Question: I have an adapter that extends FragmentPagerAdapter and takes advantage of the ICS style actionBar. This actionbar has actions that take input from the currently selected page.
Specifically, I have a screenshot icon in the actionbar that takes the url of the current page and displays any screenshots from that url. However, I dont know how to retrieve the currently selected page.
How can I implement something like a
'''
public int getActivePage() {
return position;
'''
Im still working on the viewpager implementation, so my code is still heavily reliant on examples, so disregard the mess :P
The problem areas are marked below.
'''
public class ListFragmentViewPagerActivity extends FragmentActivity {
ArrayList<String> URLS;
ArrayList<String> TITLES;
BroadcastReceiver receiver;
String threadTitle = null;
public static String threadUrl = null;
String type = null;
String threadAuthor = null;
String ident = null;
boolean isFav = false;
String author = null;
public void onCreate(Bundle savedInstanceState) {
super.onCreate(savedInstanceState);
setContentView(R.layout.thread_view);
Bundle extras = getIntent().getExtras();
threadTitle = extras.getString("title");
threadUrl = extras.getString("url");
type = extras.getString("type");
ident = extras.getString("ident");
author = extras.getString("author");
try {
URLS = extras.getStringArrayList("urls");
TITLES = extras.getStringArrayList("titles");
} catch (Exception e) {
URLS = null;
}
final FDBAdapter db = new FDBAdapter(this);
db.open();
Cursor c = db.getAllFavs();
if (c.getCount()>0) {
if (c.getString(2).equals(threadTitle)) {
isFav = true;
}
try {
while (c.moveToNext()) {
Log.d("FAVS", c.getString(2));
if (c.getString(2).equals(threadTitle)) {
isFav = true;
}
}
} catch (Exception ep) {
ep.printStackTrace();
}
}
c.close();
db.close();
ViewPager pager = (ViewPager) findViewById(android.R.id.list);
pager.setAdapter(new ExamplePagerAdapter(getSupportFragmentManager()));
TitlePageIndicator indicator = (TitlePageIndicator)findViewById( R.id.indicator );
indicator.setViewPager(pager);
receiver = new BroadcastReceiver() {
@Override
public void onReceive(Context context, Intent intent) {
String action = intent.getAction();
if (DownloadManager.ACTION_DOWNLOAD_COMPLETE.equals(action)) {
long downloadId = intent.getLongExtra(
DownloadManager.EXTRA_DOWNLOAD_ID, 0);
String ns = Context.NOTIFICATION_SERVICE;
NotificationManager mNotificationManager = (NotificationManager) context.getSystemService(ns);
int icon = R.drawable.ic_launcher; // icon from resources
CharSequence tickerText = "Download ready!"; // ticker-text
long when = System.currentTimeMillis(); // notification time
CharSequence contentTitle = "OMG"; // expanded message title
CharSequence contentText = "Your download is finished!"; // expanded message text
Intent notificationIntent = new Intent(context, ExampleListFragment.class);
PendingIntent contentIntent = PendingIntent.getActivity(context, 0, notificationIntent, 0);
Notification notification = new Notification(icon, tickerText, when);
notification.setLatestEventInfo(context, contentTitle, contentText, contentIntent);
notification.defaults |= Notification.DEFAULT_VIBRATE;
notification.flags |= Notification.FLAG_AUTO_CANCEL;
final int HELLO_ID = 1;
mNotificationManager.notify(HELLO_ID, notification);
}
}
};
registerReceiver(receiver, new IntentFilter(
DownloadManager.ACTION_DOWNLOAD_COMPLETE));
}
public class ExamplePagerAdapter extends FragmentPagerAdapter implements TitleProvider{
public ExamplePagerAdapter(FragmentManager fm) {
super(fm);
}
@Override
public int getCount() {
return URLS.size();
}
@Override
public Fragment getItem(int position) {
Fragment fragment = new ExampleListFragment();
// set arguments here, if required
Bundle args = new Bundle();
args.putString("url", URLS.get(position));
fragment.setArguments(args);
return fragment;
}
@Override
public String getTitle(int pos) {
return TITLES.get(pos);
}
}
public boolean onCreateOptionsMenu(Menu menu) {
MenuInflater menuinflate = new MenuInflater(this);
menuinflate.inflate(R.menu.thread_menu, menu);
if (type.equals("xda")) {
menu.removeItem(R.id.ss_view);
}
if (isFav) {
menu.getItem(2).setIcon(R.drawable.fav_ab);
}
return true;
}
@Override
public boolean onOptionsItemSelected(MenuItem item) {
switch (item.getItemId()) {
case android.R.id.home:
Intent intent = new Intent(this, MainActivity.class);
intent.addFlags(Intent.FLAG_ACTIVITY_CLEAR_TOP);
startActivity(intent);
break;
case R.id.ss_view:
Intent ssi = new Intent(this, SSActivity.class);
ssi.addFlags(Intent.FLAG_ACTIVITY_CLEAR_TOP);
Bundle b = new Bundle();
//I need to get the position of the currently active page here so that I can retrieve the //corresponding values for the title and url.
b.putString("title", threadTitle);
b.putString("url", threadUrl);
ssi.putExtras(b);
startActivity(ssi);
break;
case R.id.restart:
break;
case R.id.fav_ab:
threadUrl = new String(threadUrl.replaceAll("http://", ""));
FDBAdapter fdb = new FDBAdapter(this);
fdb.open();
if (isFav) {
Cursor c = fdb.getAllUrls();
while (c.moveToNext()) {
String id = c.getString(c.getColumnIndex("_id"));
int rowId = Integer.parseInt(id);
if(c.getString(c.getColumnIndex("url")).equals(threadUrl)) {
if (fdb.deleteUrl(rowId)) {
Log.d("THREAD", "SUCCESS");
} else {
Log.d("THREAD", "FAILED");
}
}
}
c.close();
item.setIcon(R.drawable.fav_ab_off);
isFav = false;
} else {
fdb.insertFav(threadUrl, threadTitle, ident, type, author, "thread");
item.setIcon(R.drawable.fav_ab);
isFav = true;
}
fdb.close();
default:
return super.onOptionsItemSelected(item);
}
return false;
}
@Override
public void onStop() {
super.onStop();
unregisterReceiver(receiver);
}
@Override
public void onStart() {
super.onStart();
registerReceiver(receiver, new IntentFilter(
DownloadManager.ACTION_DOWNLOAD_COMPLETE));
}
}
'''
Heres what I mean by the currently selected page.

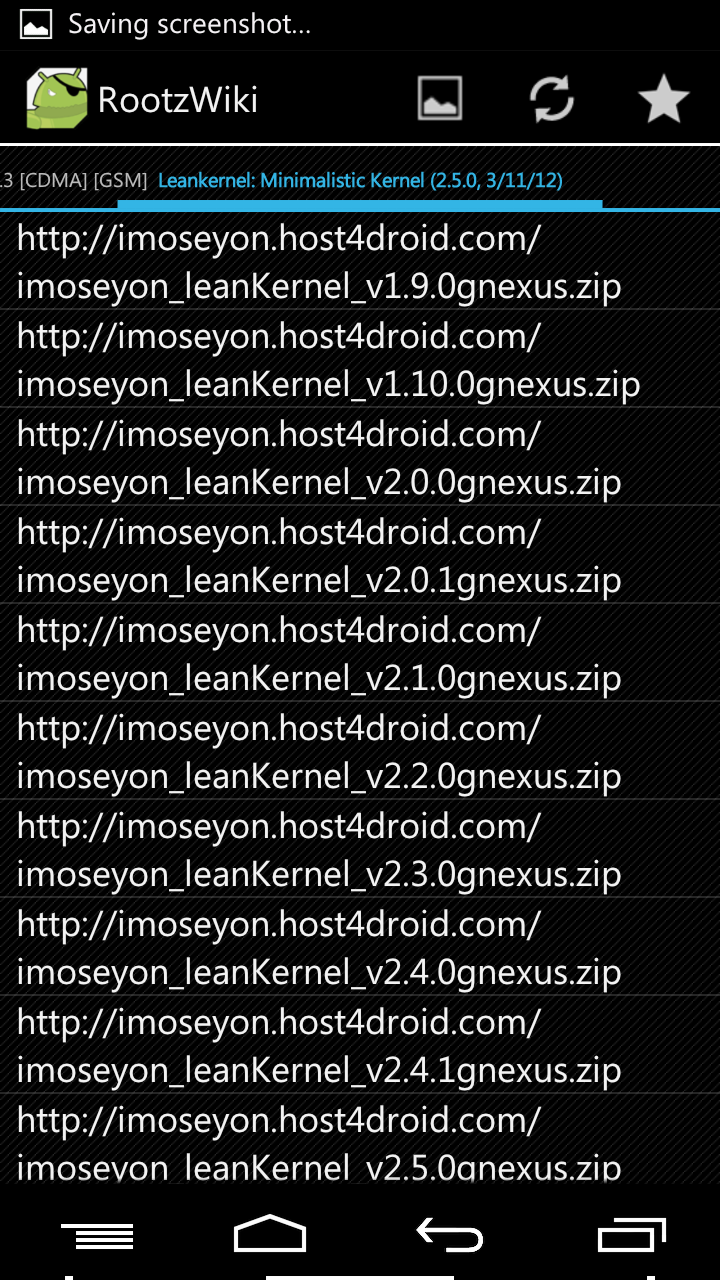
Answer: I believe what you are looking for is onPageChangedListener(). This method belongs to the TitlePageIndicator. Something like...
'''
indicator.setOnPageChangedListener(new OnPageChangedListener() {
// Implement unimplemented methods...
});
'''